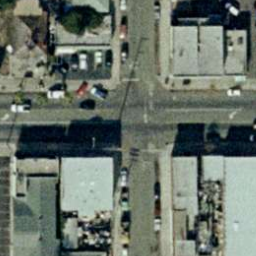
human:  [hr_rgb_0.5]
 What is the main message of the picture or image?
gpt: intersection